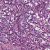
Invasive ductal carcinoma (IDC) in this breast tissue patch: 1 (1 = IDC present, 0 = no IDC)